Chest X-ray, PA view. Patient: 25 years old, sex F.
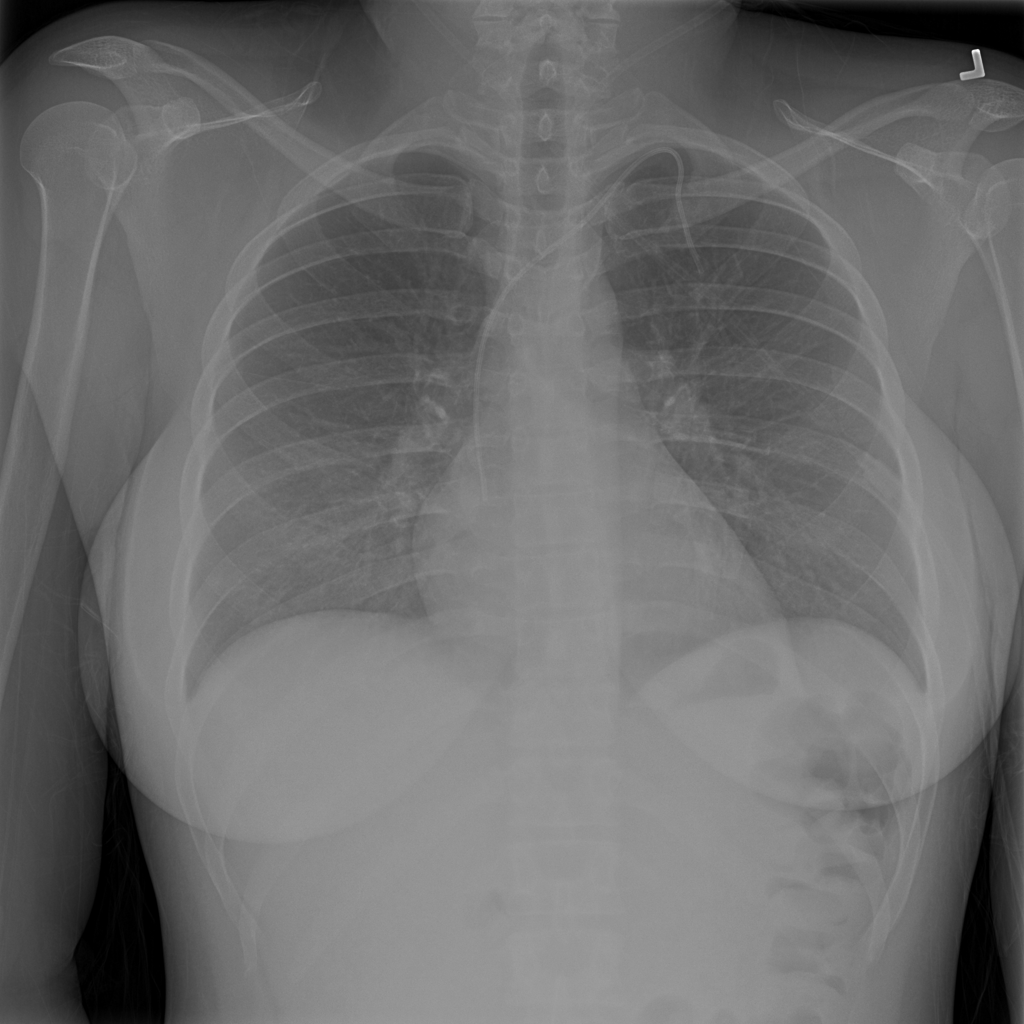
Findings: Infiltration